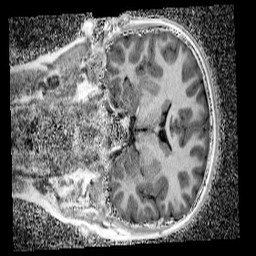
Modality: UNIT1_denoised
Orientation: coronal
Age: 10
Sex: male
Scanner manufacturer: siemens
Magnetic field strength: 3 T
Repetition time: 4 s
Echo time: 0.00299 s